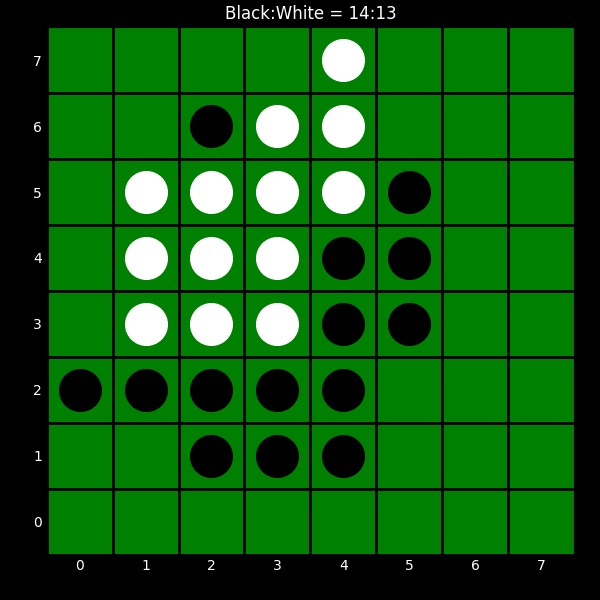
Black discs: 14
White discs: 13